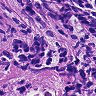
Metastatic tissue present: yes